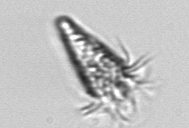
Label: Strombidium_tintinnodes